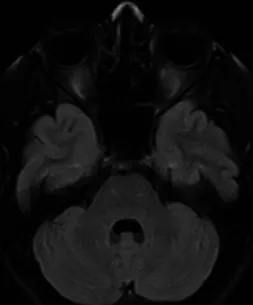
One year after the initial cerebral MRI, (a) T2WI shows complete resolution of the signal alteration in the vermis (arrow), medial cerebellar hemispheres, and occipito-polar region (edema).
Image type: radiology (mri)